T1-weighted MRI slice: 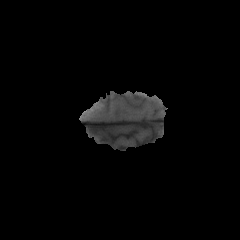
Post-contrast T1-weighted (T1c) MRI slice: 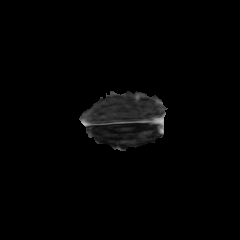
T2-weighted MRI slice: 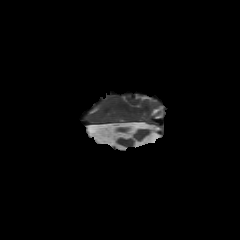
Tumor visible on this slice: no